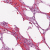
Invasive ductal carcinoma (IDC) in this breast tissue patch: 0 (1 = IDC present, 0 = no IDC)